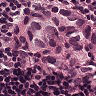
Metastatic tissue present: yes